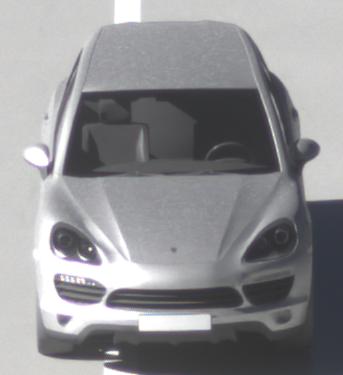
Make: Porsche
Model: Cayenne
Detailed model: Cayenne (958)
Model produced from: 2010/05
Model produced until: 2014/07
Doors: 5
Color: white
Road condition: wet road
Daytime: morning or afternoon
Contrast: high contrast